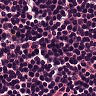
Metastatic tissue present: no